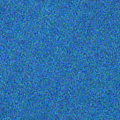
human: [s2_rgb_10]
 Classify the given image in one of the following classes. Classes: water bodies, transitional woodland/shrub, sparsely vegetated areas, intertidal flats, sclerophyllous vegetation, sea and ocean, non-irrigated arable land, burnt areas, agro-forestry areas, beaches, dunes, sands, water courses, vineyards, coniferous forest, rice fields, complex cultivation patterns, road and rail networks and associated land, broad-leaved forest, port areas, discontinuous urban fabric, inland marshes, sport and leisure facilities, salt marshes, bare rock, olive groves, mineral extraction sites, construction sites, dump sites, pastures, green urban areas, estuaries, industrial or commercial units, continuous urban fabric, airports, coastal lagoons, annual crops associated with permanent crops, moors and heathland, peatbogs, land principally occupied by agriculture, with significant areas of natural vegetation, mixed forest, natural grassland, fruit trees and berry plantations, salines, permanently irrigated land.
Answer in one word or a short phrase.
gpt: sea and ocean